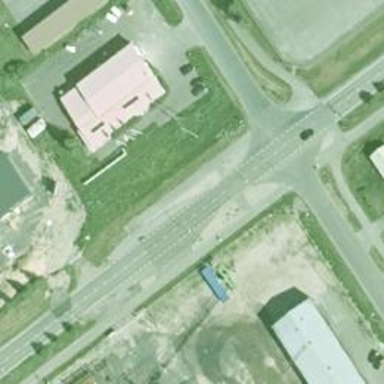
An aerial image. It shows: Marked road crossing.